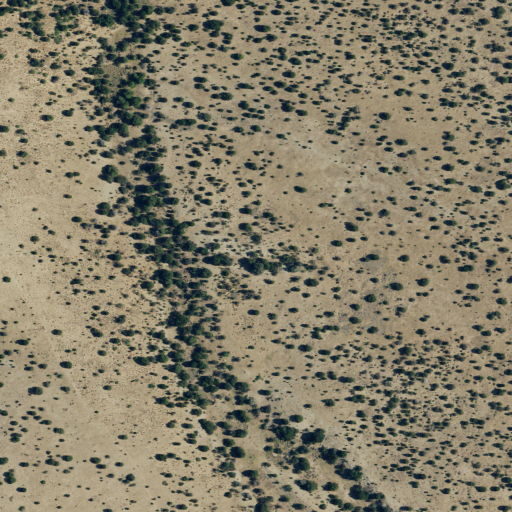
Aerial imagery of valley in Texas named Red Haw Draw containing grassland, shrub, and evergreen forest